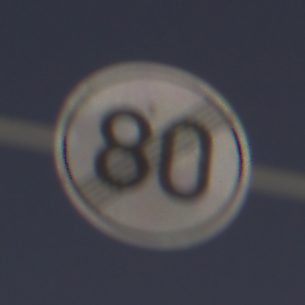
Verkehrszeichen: EndeGeschwindigkeit80
Umgebung: Outdoor, Nature
Tageszeit: Night
Wetter: Clear
Licht: Natural
Jahreszeit: NotSpecified
Kontrast: HighContrast